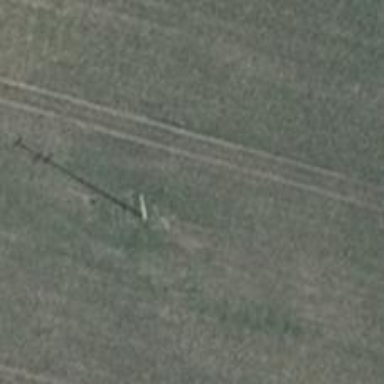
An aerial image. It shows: Power pole.